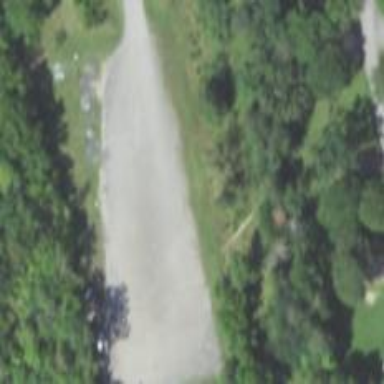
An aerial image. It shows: Unpaved surface parking area.